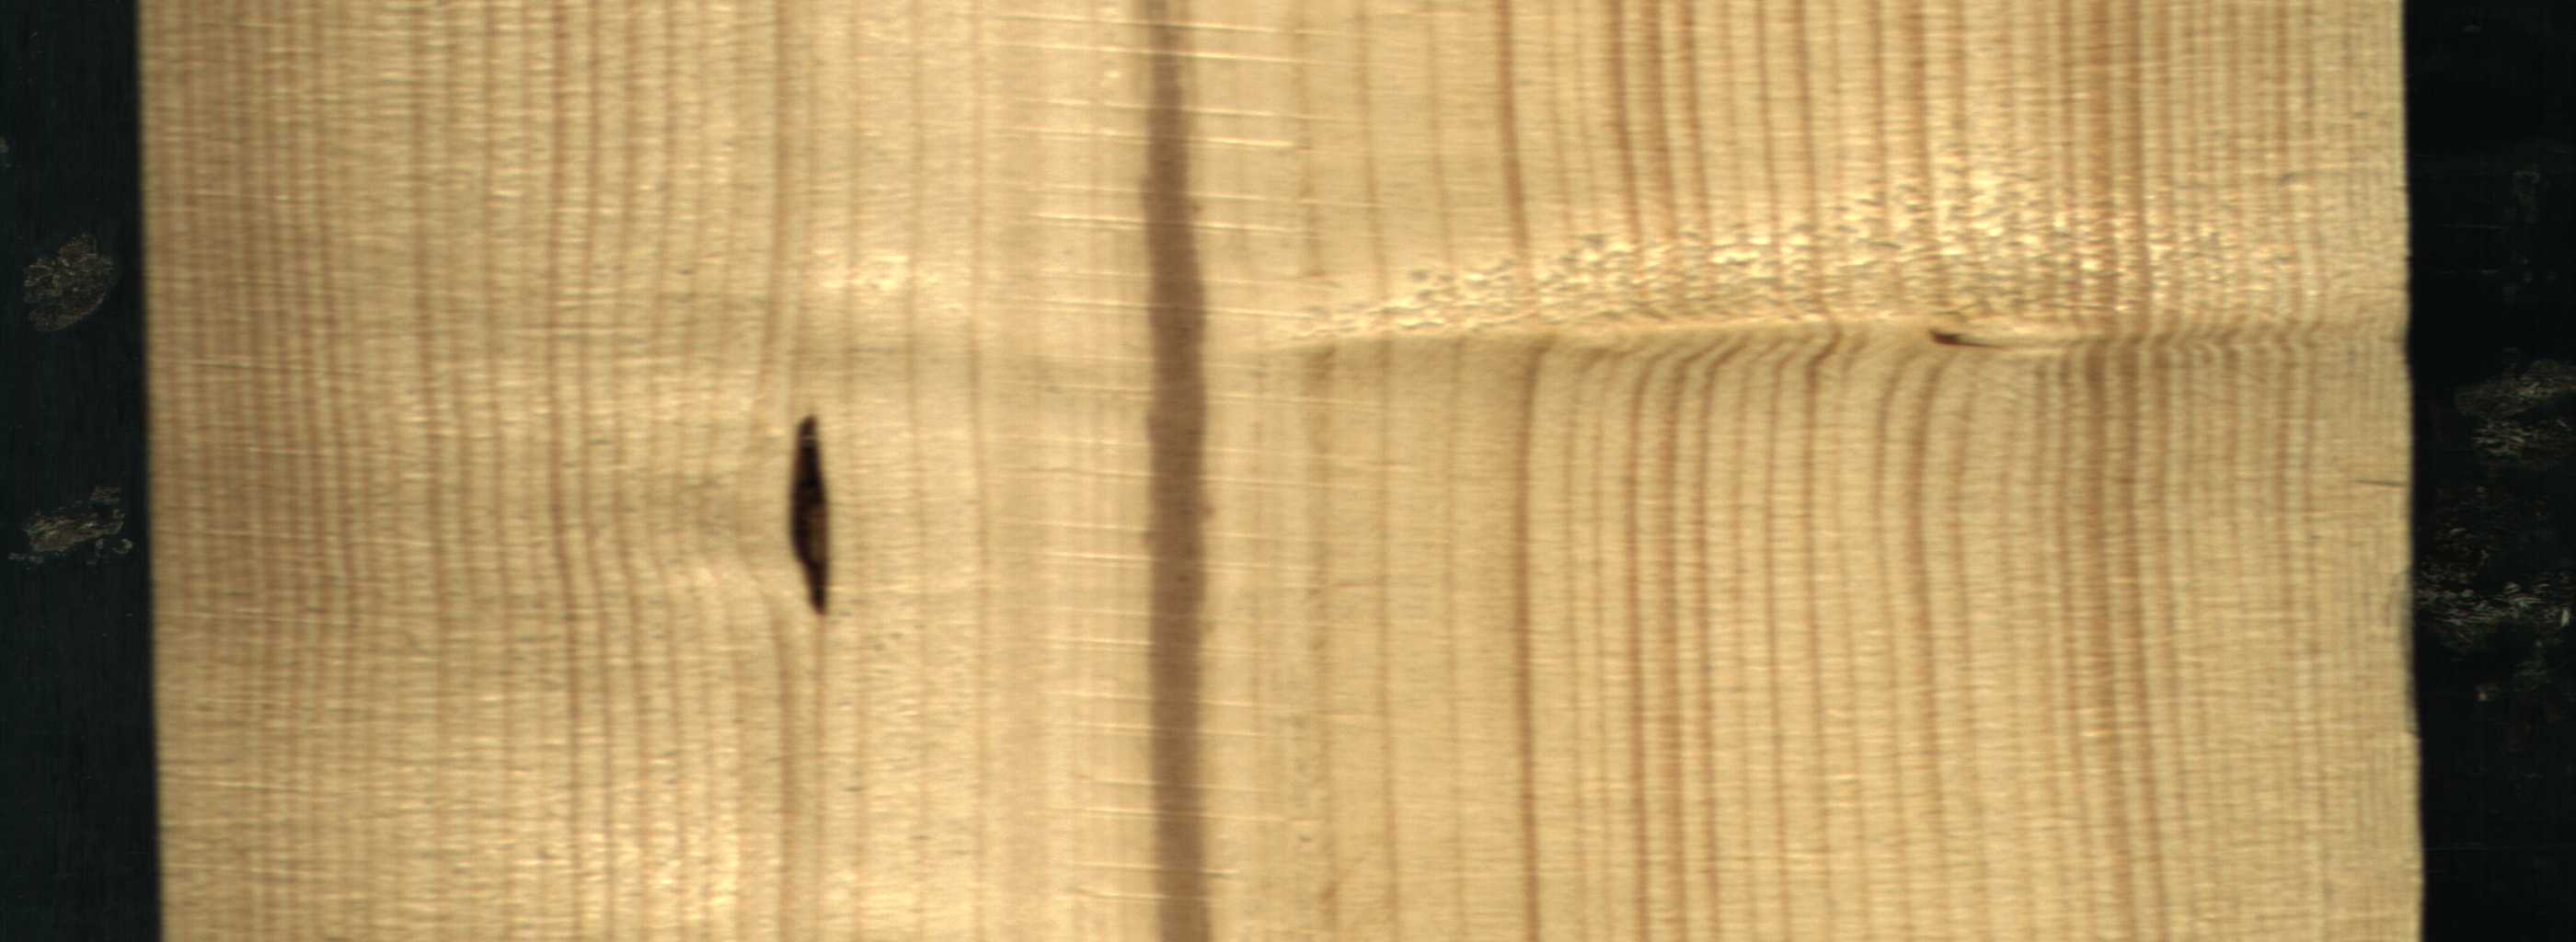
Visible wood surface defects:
Marrow
resin
Live_Knot